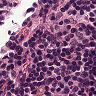
Metastatic tissue present: no